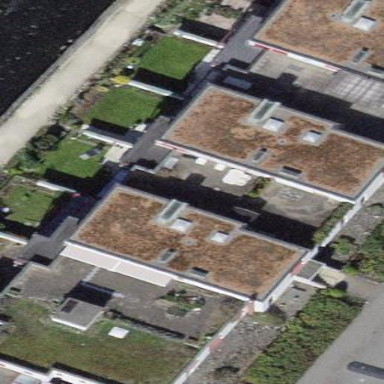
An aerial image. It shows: Image showing building with apartments.